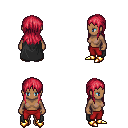
a pixel art fantasy rpg character, female body template, human, dark skin, black cape, red pants, ruby red unkempt hairstyle, gold boots, four views (front, back, left, right), 2x2 character sprite sheet, small pixel art, hard edges, no anti-aliasing